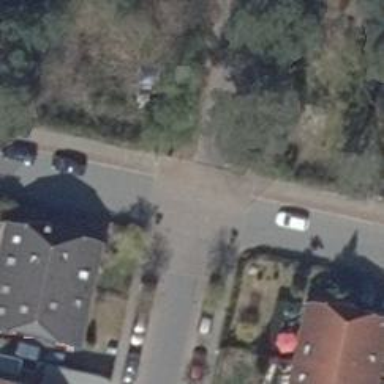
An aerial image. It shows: Residential road with sidewalks on both sides.